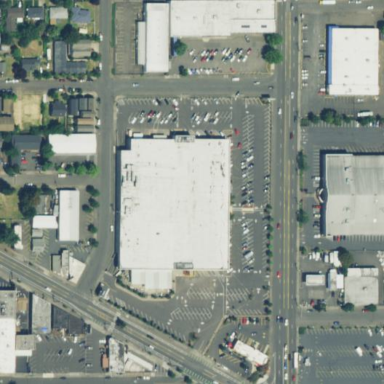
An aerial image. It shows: Retail building that is part of mall.